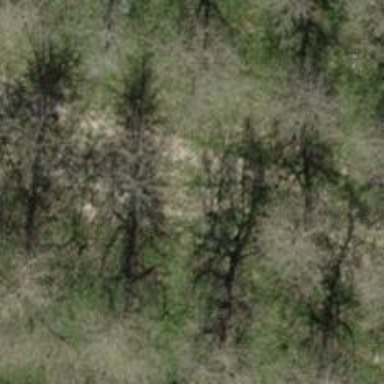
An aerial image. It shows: Single tag "natural: tree."